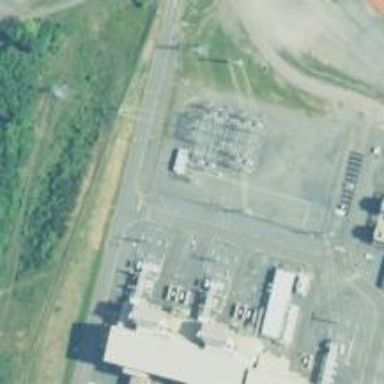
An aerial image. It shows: Switch for power supply.